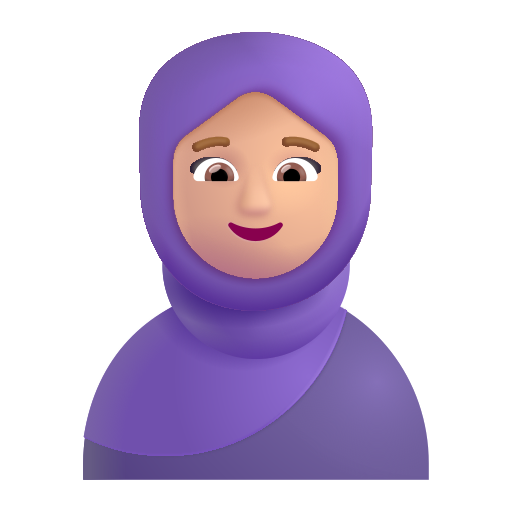
woman with headscarf color  light